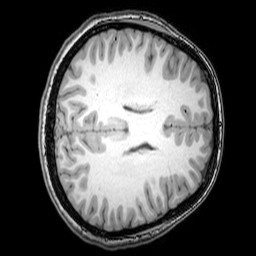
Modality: T1w
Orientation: axial
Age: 22
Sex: female
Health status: healthy
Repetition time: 0.081 s
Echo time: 0.037 s